Field crop: maize
Growth stage: 2
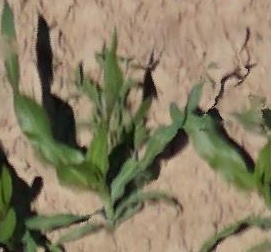
Species: maize